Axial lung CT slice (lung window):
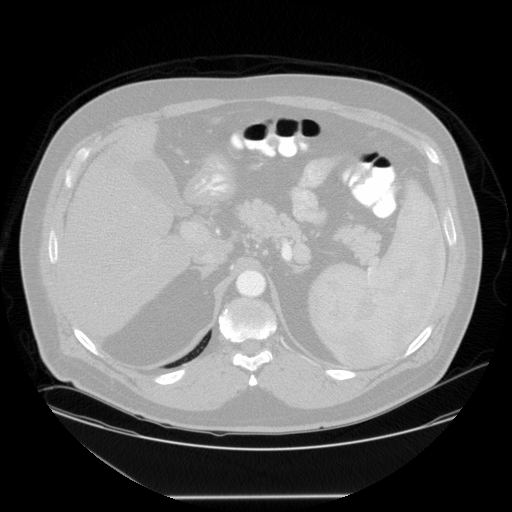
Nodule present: no